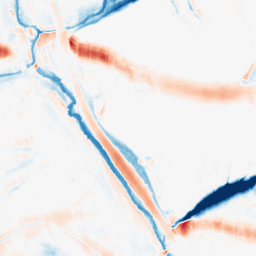
Category: morphological
Decomposition family: morphological_ellipse
Decomposition parameters: operation: average
width: 30
height: 10
Upsampling method: linear_exact
Upsampling parameters: scale: 2
Upsampling scale: 2